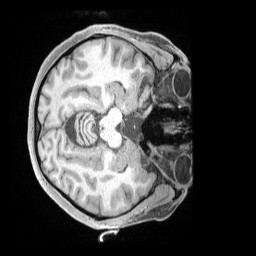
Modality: T1w
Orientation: axial
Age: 38
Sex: female
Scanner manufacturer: siemens
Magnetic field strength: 3 T
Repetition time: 2 s
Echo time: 0.00211 s